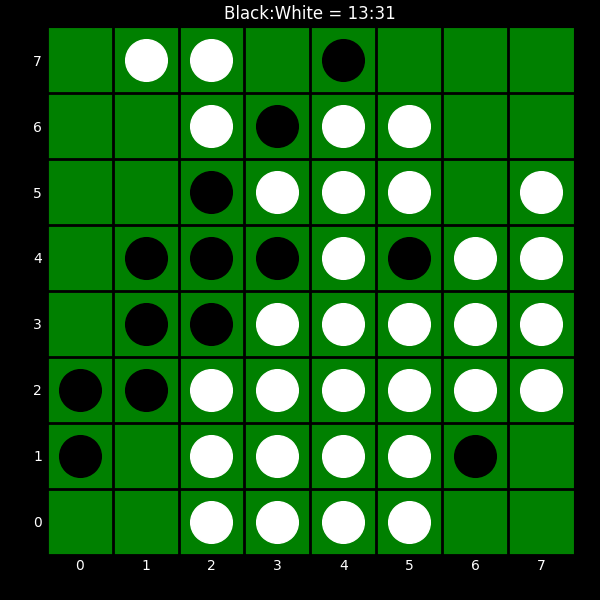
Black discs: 13
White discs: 31